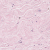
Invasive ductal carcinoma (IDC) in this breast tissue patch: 0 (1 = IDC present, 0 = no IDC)